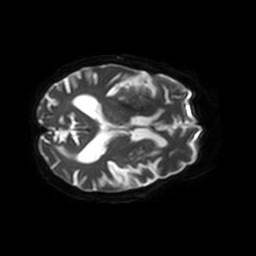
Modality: ADC
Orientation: axial
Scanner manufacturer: philips
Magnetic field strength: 3 T
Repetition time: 4.146 s
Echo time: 0.06134 s